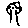
Label: tree